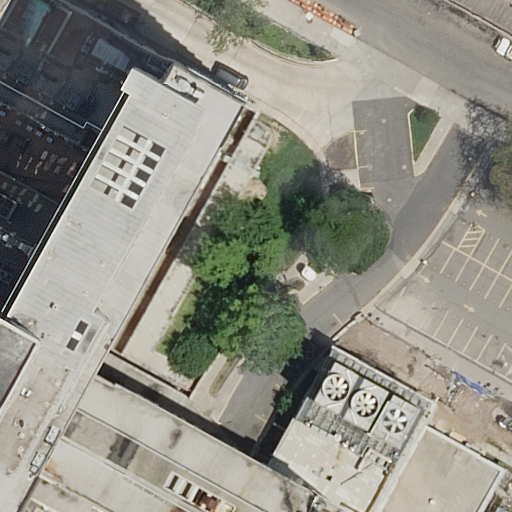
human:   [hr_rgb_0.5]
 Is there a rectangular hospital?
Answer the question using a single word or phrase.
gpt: yes

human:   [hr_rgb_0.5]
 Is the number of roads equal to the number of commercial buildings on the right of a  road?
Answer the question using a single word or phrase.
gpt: no

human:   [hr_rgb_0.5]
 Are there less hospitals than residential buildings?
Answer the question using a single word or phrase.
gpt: no

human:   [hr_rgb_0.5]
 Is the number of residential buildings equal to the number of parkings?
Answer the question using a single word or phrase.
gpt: yes

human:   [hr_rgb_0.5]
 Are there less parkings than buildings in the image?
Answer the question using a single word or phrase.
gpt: yes

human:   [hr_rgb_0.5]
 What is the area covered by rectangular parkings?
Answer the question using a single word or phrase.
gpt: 660m2

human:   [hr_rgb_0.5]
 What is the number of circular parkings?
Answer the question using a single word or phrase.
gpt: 0

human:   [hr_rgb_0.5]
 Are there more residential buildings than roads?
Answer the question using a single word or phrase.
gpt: no

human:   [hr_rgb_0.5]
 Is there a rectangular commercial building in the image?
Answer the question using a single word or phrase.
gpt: no

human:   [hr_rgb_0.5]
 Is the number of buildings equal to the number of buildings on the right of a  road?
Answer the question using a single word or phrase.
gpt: no

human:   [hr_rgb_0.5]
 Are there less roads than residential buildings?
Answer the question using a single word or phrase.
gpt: no

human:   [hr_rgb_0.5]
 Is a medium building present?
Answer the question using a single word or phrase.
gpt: no

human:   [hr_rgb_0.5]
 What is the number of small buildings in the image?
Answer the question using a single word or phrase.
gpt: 0

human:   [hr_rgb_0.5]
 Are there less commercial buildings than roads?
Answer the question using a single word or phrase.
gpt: yes

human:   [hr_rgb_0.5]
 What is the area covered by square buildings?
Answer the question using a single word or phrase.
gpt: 0m2

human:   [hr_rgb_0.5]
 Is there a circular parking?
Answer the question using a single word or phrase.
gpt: no

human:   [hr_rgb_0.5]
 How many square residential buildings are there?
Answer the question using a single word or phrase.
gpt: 0

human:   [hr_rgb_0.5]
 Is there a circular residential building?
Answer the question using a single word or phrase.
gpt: no

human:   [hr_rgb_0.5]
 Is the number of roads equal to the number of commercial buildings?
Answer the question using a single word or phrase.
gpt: no

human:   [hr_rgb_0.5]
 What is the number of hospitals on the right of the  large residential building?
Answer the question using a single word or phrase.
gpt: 0

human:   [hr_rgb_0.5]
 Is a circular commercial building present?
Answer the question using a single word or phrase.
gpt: no

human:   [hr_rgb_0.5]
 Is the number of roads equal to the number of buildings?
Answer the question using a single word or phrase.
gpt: no

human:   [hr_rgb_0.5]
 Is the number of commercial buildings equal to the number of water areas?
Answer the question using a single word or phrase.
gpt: yes

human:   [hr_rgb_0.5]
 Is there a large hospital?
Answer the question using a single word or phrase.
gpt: yes

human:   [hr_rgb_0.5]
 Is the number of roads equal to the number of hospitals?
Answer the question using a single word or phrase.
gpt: no

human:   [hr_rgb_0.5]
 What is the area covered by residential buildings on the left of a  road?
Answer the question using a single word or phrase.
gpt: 0m2

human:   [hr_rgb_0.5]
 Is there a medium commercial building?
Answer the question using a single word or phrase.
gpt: no

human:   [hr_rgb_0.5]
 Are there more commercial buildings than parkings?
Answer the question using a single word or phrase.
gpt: no

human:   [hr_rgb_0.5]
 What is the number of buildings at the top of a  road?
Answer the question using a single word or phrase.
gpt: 1

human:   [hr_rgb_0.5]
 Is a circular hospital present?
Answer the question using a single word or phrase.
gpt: no

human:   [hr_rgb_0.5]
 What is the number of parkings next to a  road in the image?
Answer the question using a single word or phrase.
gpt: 1

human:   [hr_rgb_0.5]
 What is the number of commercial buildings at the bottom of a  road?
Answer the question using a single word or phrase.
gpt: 0

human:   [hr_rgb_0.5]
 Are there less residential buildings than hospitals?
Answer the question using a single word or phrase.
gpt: no

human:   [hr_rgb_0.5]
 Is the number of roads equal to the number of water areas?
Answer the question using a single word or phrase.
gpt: no

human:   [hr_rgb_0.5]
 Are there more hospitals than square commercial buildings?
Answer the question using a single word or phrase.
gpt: yes

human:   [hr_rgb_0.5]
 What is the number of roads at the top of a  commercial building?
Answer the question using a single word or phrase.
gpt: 0